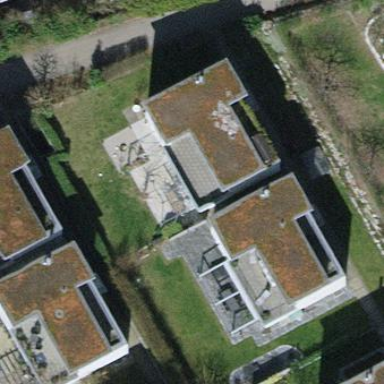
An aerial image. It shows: Detached building with flat roof.